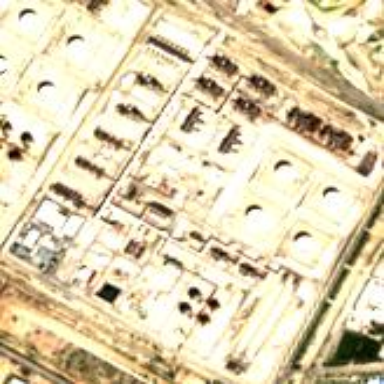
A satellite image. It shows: Industrial area with refinery.